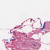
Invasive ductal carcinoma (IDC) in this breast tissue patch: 0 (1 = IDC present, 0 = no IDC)